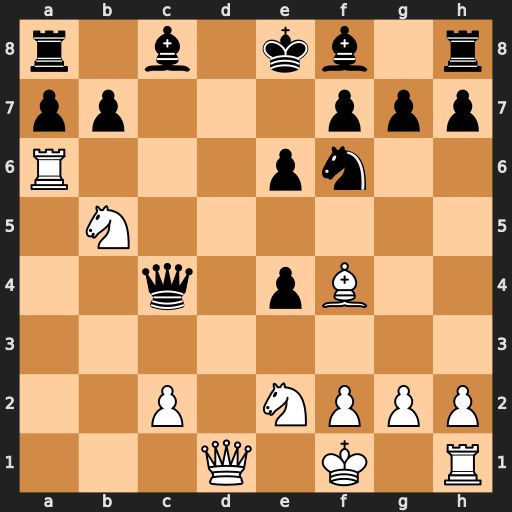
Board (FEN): r1b1kb1r/pp3ppp/R3pn2/1N6/2q1pB2/8/2P1NPPP/3Q1K1R
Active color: w
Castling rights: kq
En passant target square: -
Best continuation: Nc7+ Qxc7 Bxc7